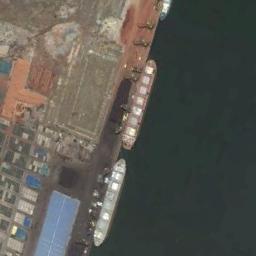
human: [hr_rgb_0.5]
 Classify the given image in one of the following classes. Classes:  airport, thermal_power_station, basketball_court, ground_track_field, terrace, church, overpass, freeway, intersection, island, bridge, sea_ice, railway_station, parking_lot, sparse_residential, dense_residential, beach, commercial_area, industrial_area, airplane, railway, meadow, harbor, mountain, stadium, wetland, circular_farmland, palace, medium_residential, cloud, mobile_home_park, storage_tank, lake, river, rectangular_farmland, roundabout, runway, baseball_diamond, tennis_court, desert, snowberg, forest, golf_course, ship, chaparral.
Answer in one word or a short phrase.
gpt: ship